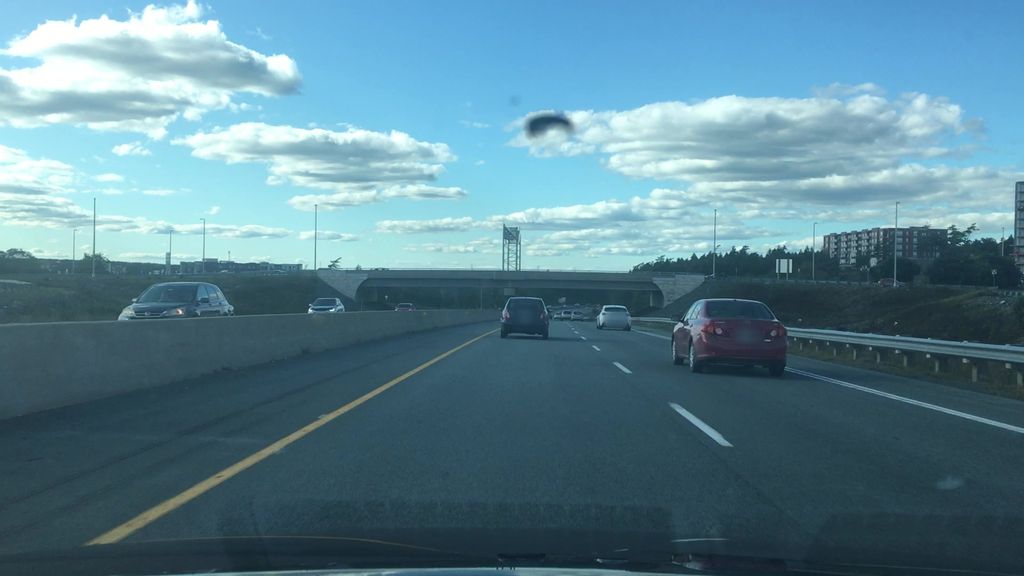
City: halifax